Field crop: maize
Growth stage: 2
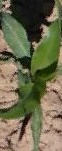
Species: maize